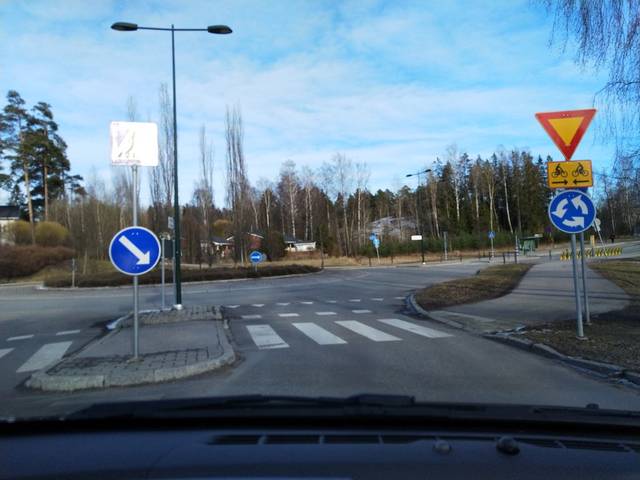
Region: Finland
Coordinates: 60.224, 24.826